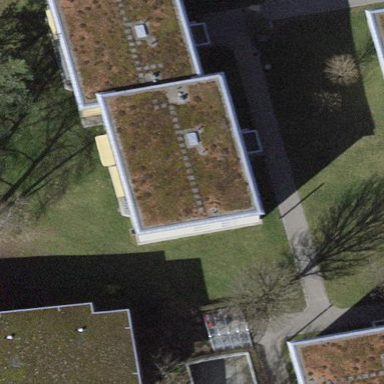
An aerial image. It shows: Building with flat roof.